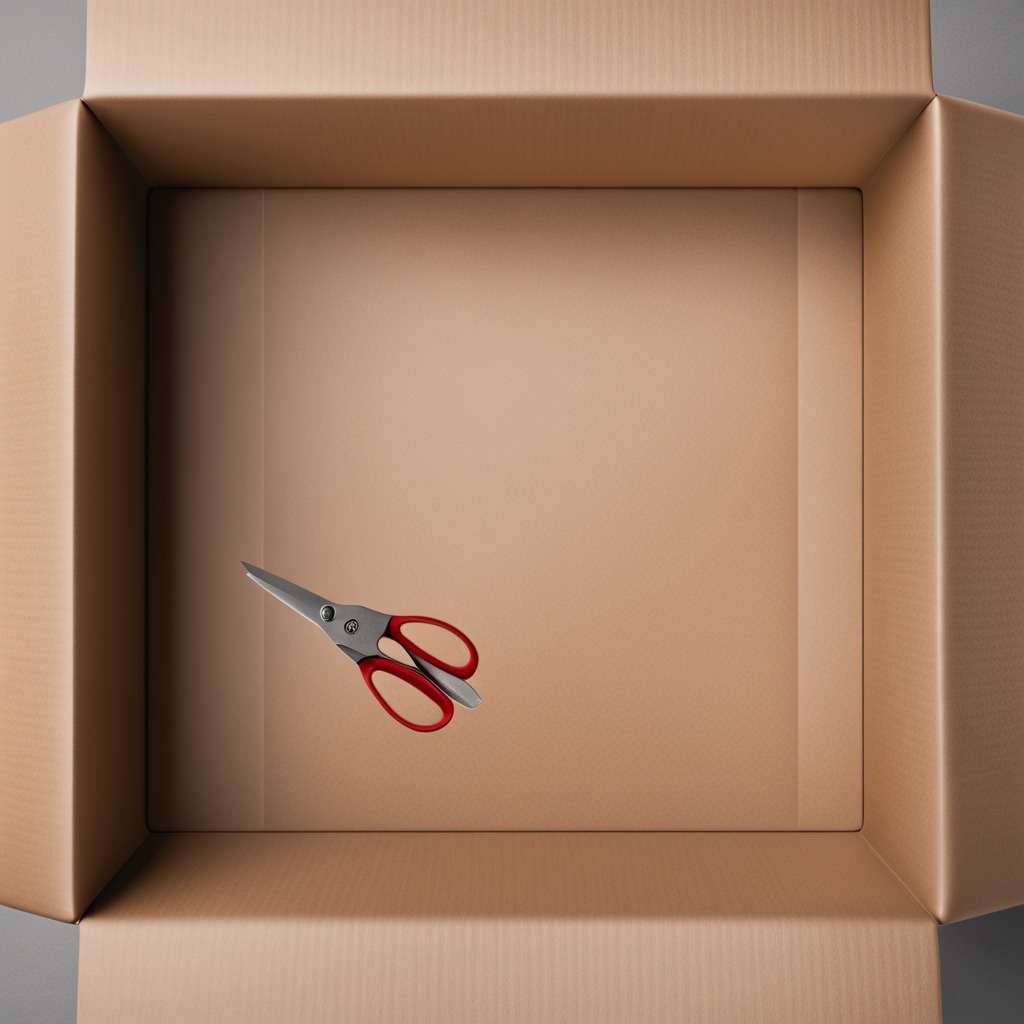
A scissor lying on a clean dry cardboard box surface in an outdoor workshop during daytime bright natural light soft shadows slightly creased but